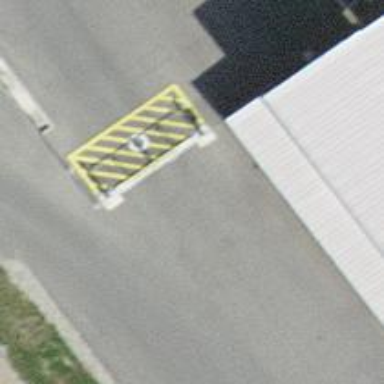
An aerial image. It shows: Gate.